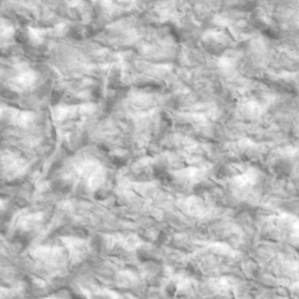
Label: non_frost